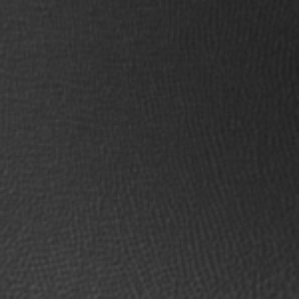
Label: frost